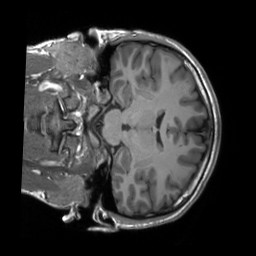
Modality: T1w
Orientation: coronal
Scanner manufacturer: siemens
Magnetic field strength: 3 T
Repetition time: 2.3 s
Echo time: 0.00207 s